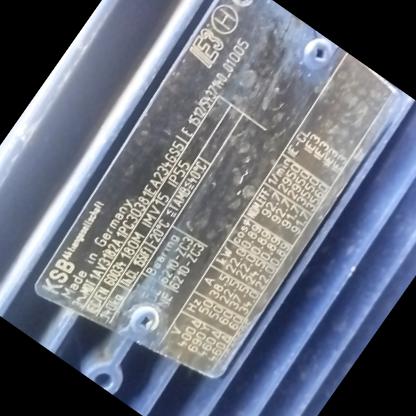
Klasa: tabliczka-znamionowa